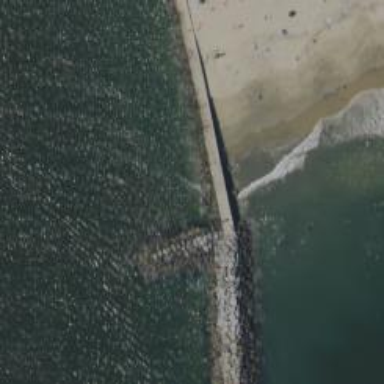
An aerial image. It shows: Breakwater structure.